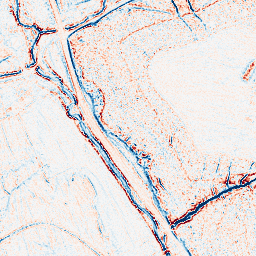
Category: edge_preserving
Decomposition family: bilateral
Decomposition parameters: d: 5
sigma_color: 150
sigma_space: 25
Upsampling method: linear_exact
Upsampling parameters: scale: 2
Upsampling scale: 2